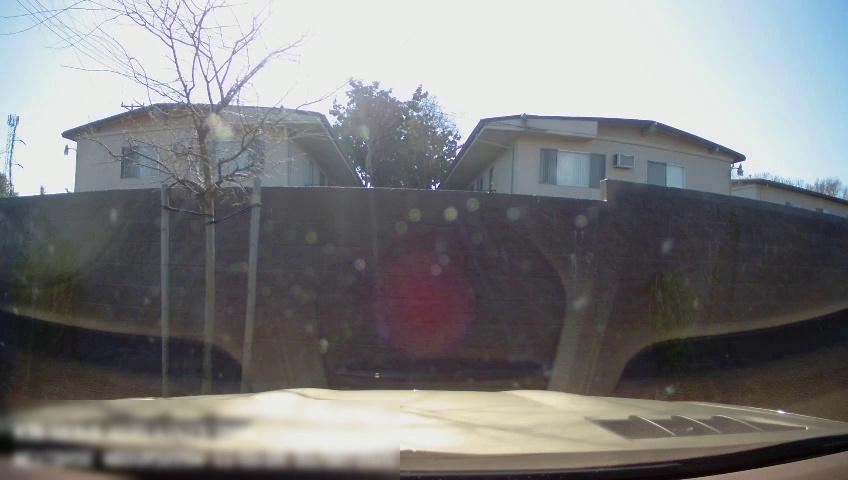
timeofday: Day
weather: Sunny